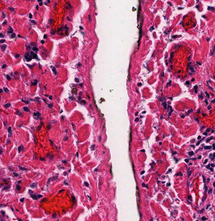
Tumor epithelial tissue: no
Tumor-associated stroma tissue: yes
Normal tissue: no